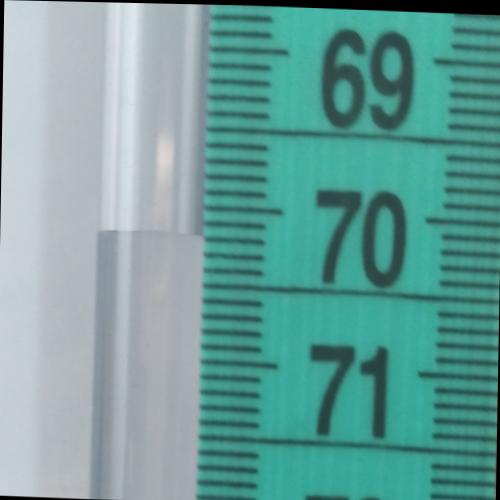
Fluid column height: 70.2 cm